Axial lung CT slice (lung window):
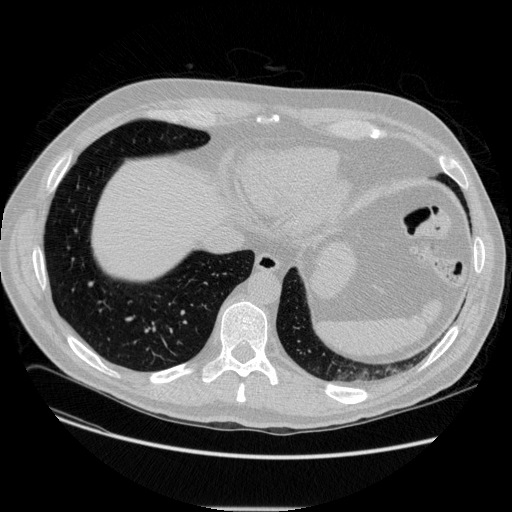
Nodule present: no